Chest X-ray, PA view. Patient: 54 years old, sex M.
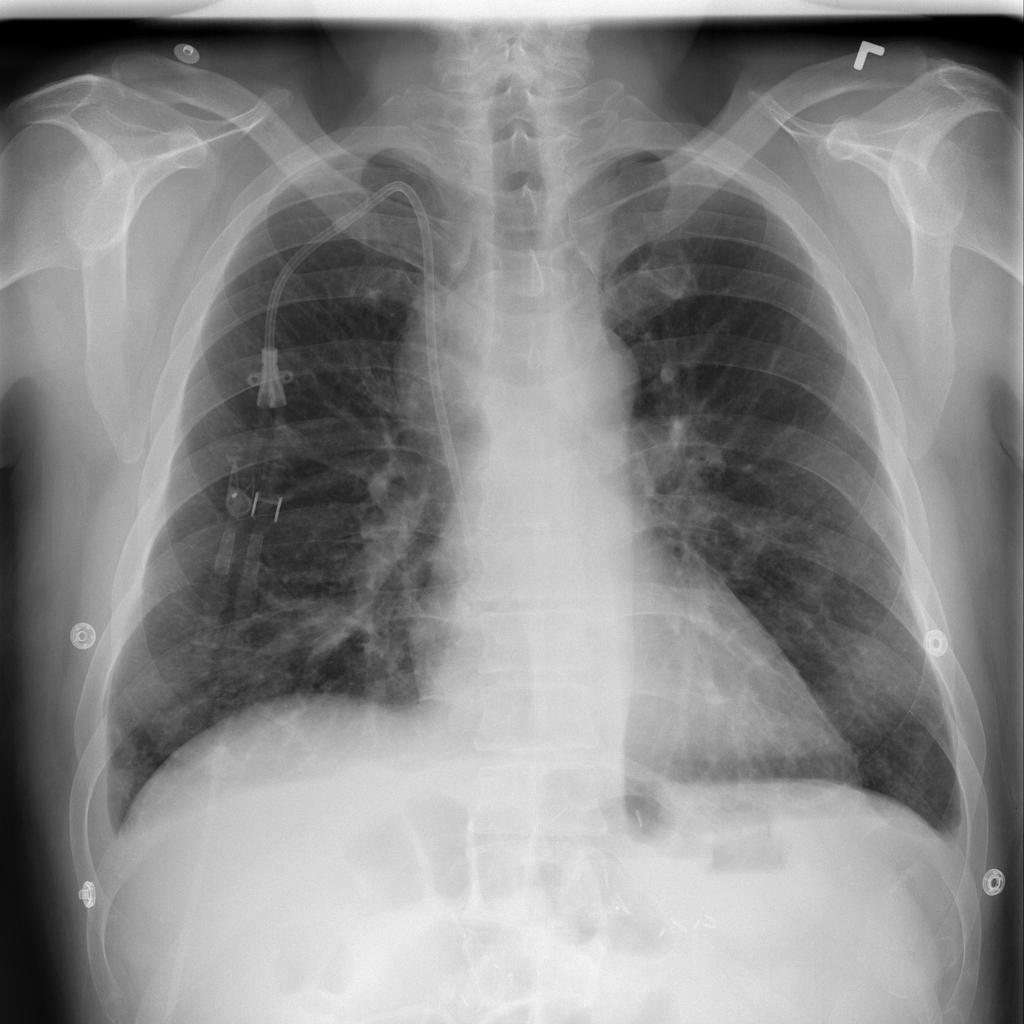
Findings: Atelectasis, Effusion